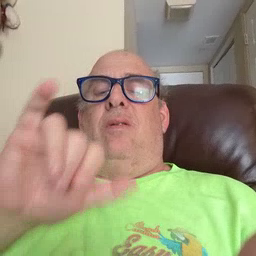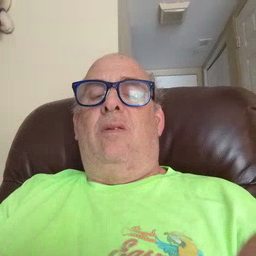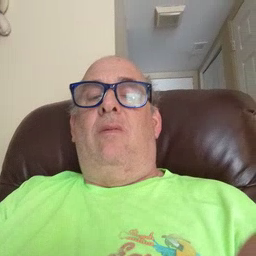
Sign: stay